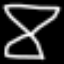
Label: hourglass